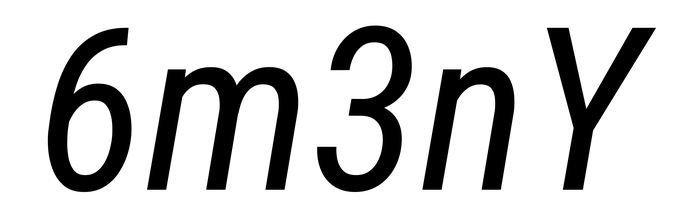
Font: Roboto-Italic_Condensed_Italic